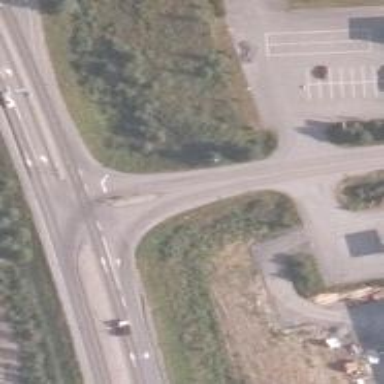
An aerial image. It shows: Unclassified road with asphalt surface.